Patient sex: F
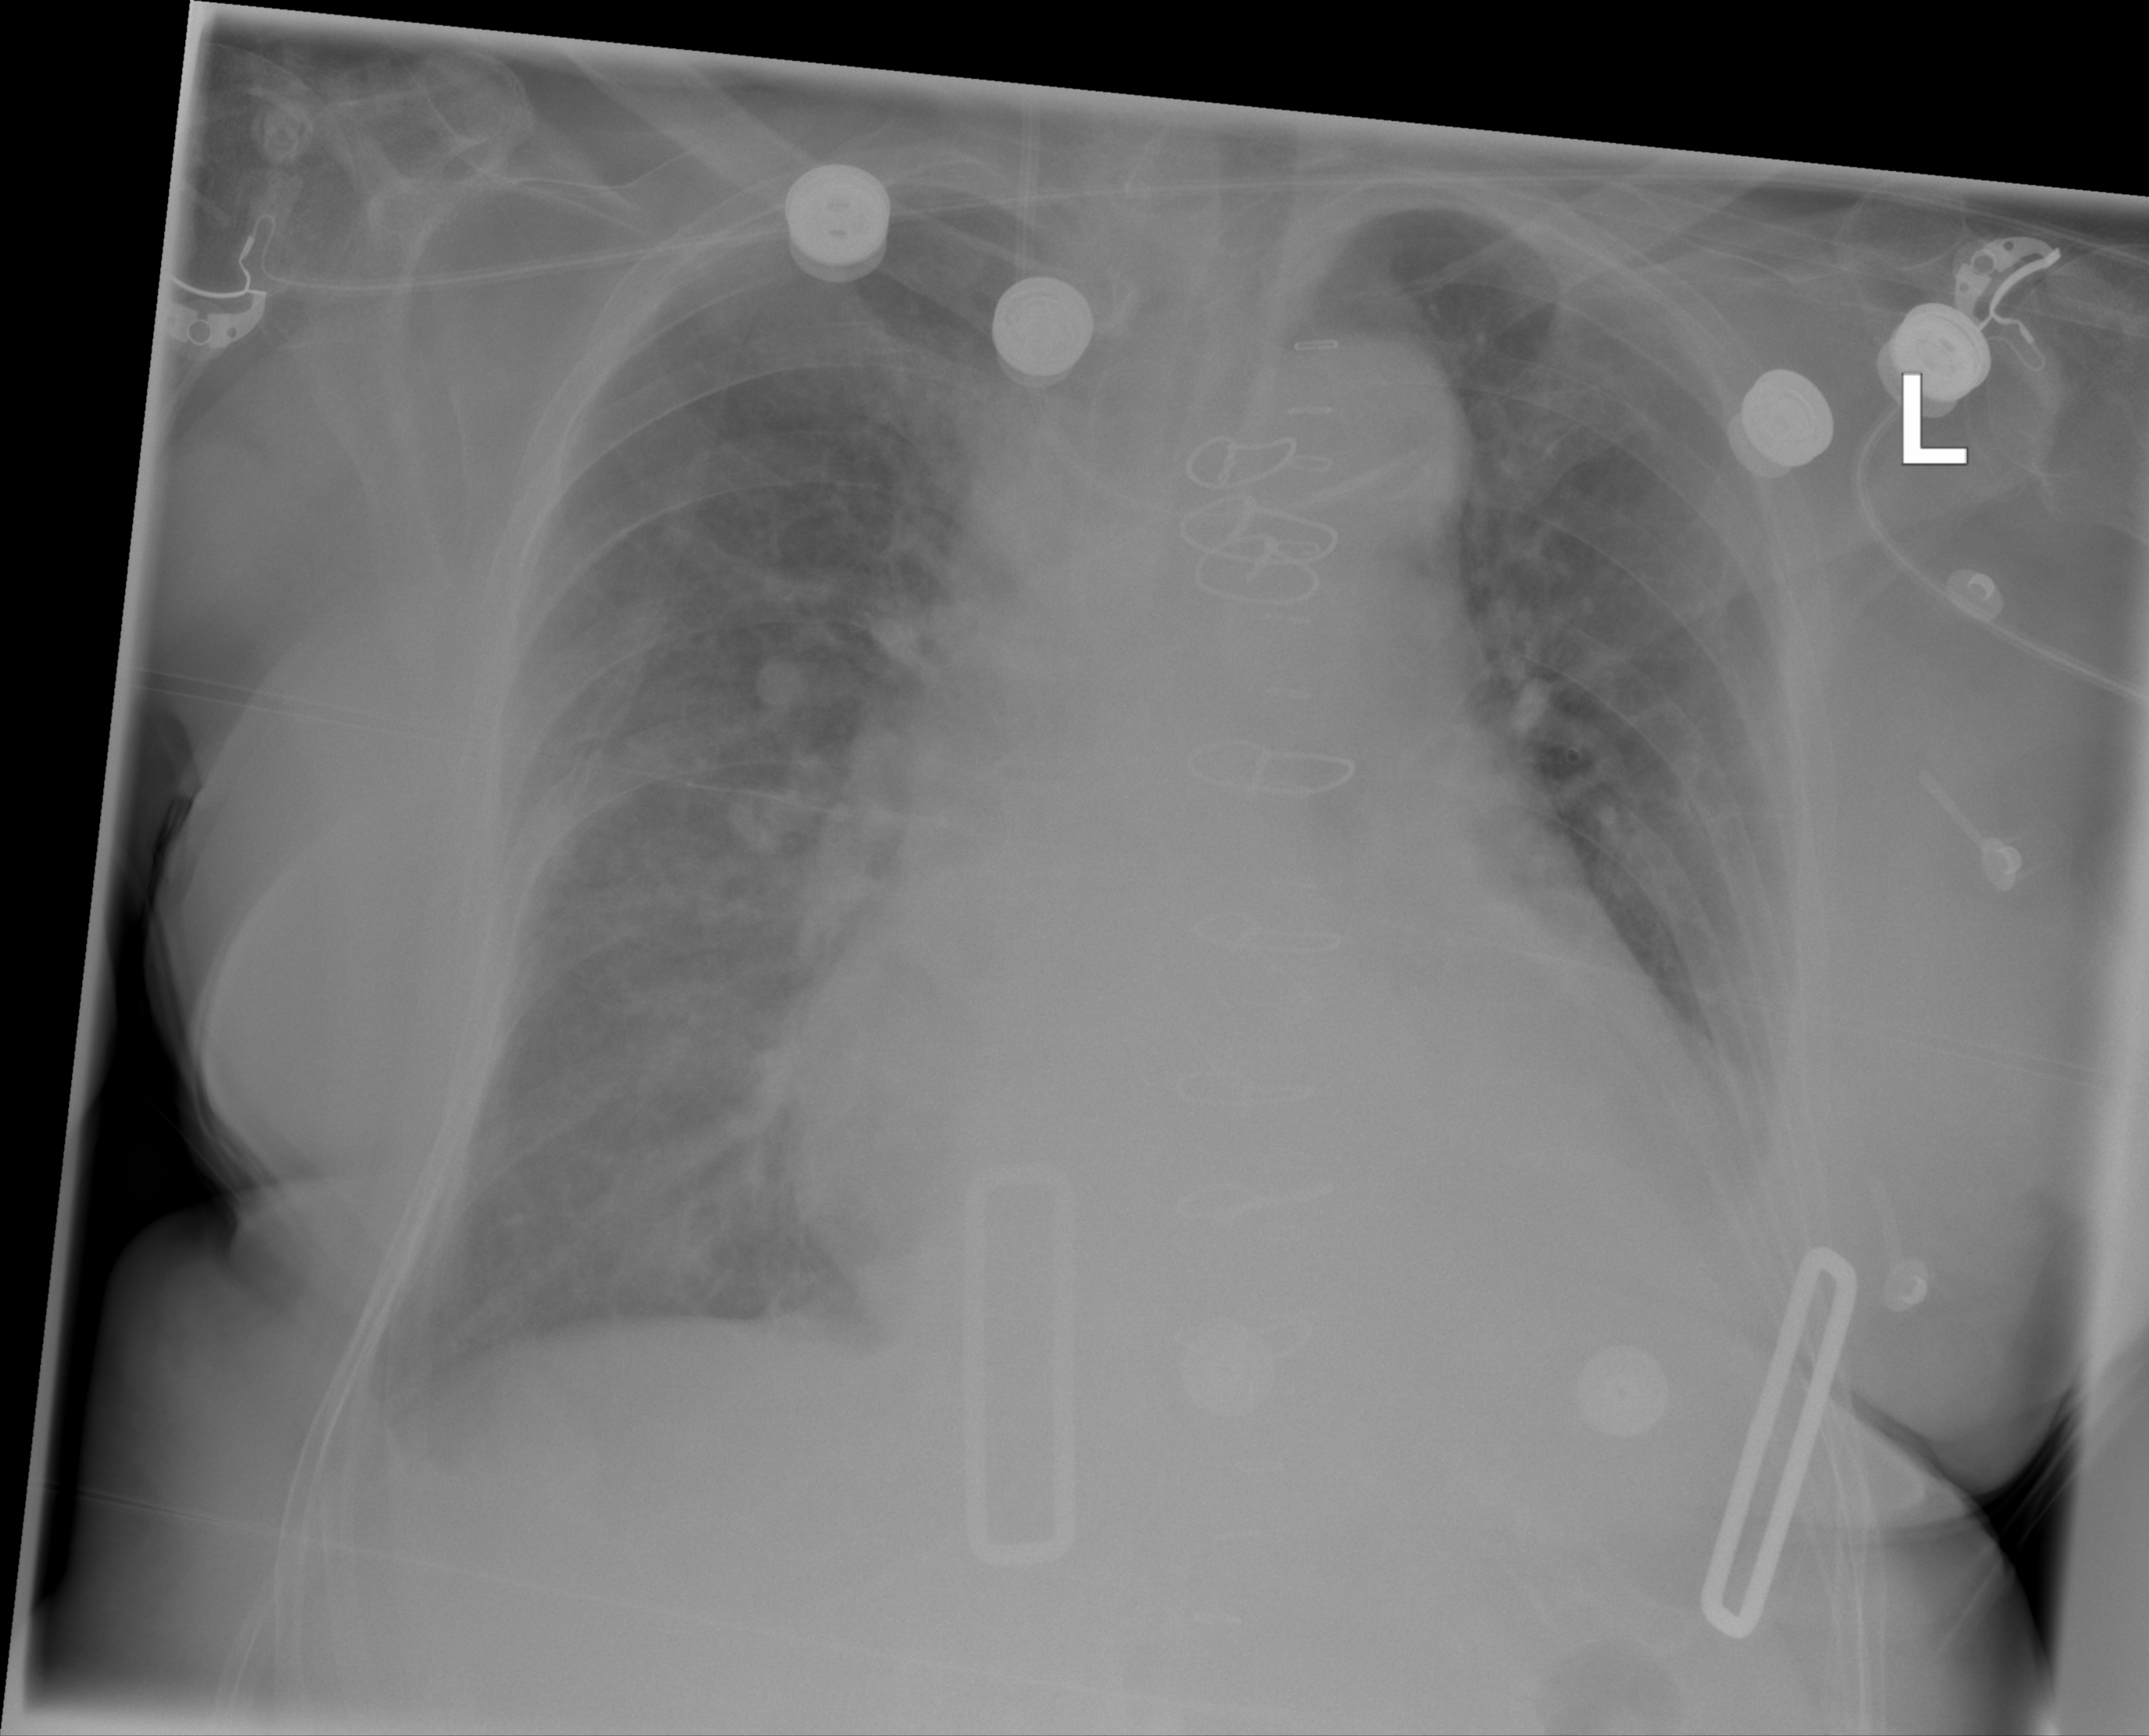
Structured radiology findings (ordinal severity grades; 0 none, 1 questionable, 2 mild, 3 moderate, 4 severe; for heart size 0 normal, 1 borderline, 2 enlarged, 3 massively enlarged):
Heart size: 2
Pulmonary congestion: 0
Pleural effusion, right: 0
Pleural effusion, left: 2
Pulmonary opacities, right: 0
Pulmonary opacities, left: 0
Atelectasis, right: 2
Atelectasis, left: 2